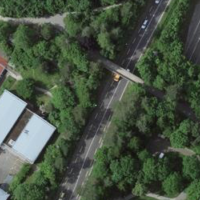
EUNIS habitat code: 57
Species observed at this site:
Cyperus esculentus